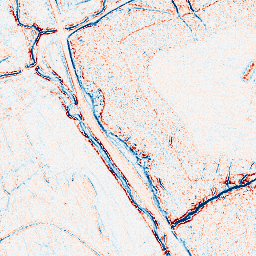
Category: edge_preserving
Decomposition family: bilateral
Decomposition parameters: d: 5
sigma_color: 150
sigma_space: 50
Upsampling method: bilinear
Upsampling parameters: scale: 4
Upsampling scale: 4